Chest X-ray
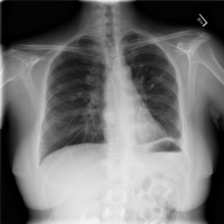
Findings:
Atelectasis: negative
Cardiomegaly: negative
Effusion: negative
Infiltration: negative
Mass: negative
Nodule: positive
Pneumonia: negative
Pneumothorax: negative
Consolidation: negative
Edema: negative
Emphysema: negative
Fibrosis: negative
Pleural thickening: negative
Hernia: negative